Brain MRI, t1w sequence, axial 2D slice.
Patient: age 18, sex M, weight 78 kg, height 1.78 m
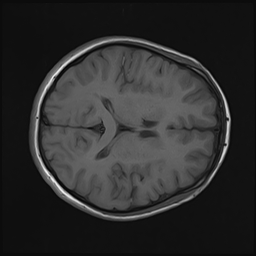